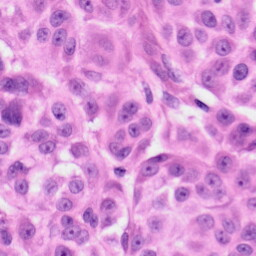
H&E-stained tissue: Skin